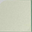
Piece: xx